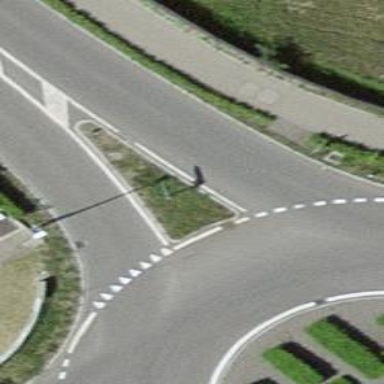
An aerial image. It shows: Road with "give way" sign.